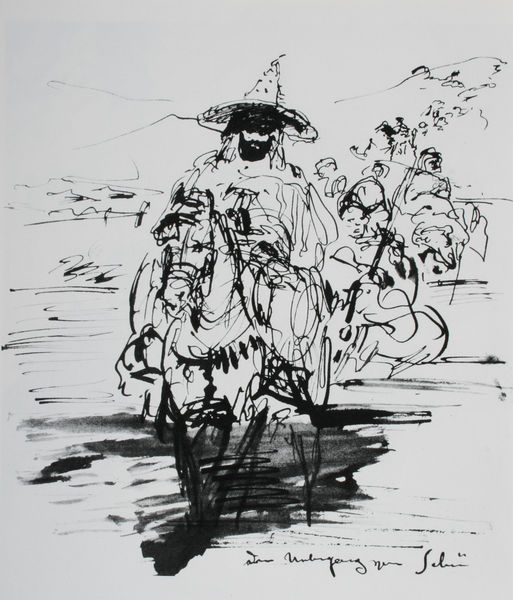
Titel: Buchsers Ritt durch den Sebou-Fluss
Künstler: Frank Buchser
Standort: Olten
Institution: Kunstmuseum
Schlagwörter: baum, berg, blätter, feder, gruppe, himmel, kopf, körper, mann, schatten, umhang, wasser, weiß, bäume, fluss, grob, landschaft, menschen, äste, grau, hintergrund, hut, licht, männer, schwarz, skizze, zeichnung, gras, rasen, tier, tiere, weg, wiese, leute, bart, mensch, vollbart, signatur, ast, hügel, stamm, weide, pfad, boden, figur, mantel, händler, blatt, person, pflanzen, schön, anhöhe, esel, pferd, pferde, reiter, reiten, schnell, zaumzeug, spanien, schrift, papier, italien, perspektive, gepäck, berge, gebirge, wüste, zug, graphik, linien, weis, signiert, sigantur, krieg, gefolge, spitz, inschrift, tusch, deutsch, striche, strauß, sträuße, karawane, laviert, tusche, maske, unterschrift, orient, kontur, dali, asien, geschirr, schwarzweiss, buchstabe, buchstaben, strich, beschriftung, asiatisch, reihe, kreiger, geschenk, entwurf, pinsel, tinte, chinesisch, jesus, picasso, ross, krieger, zeichnerisch, kreuzzug, prozession, leicht, fanfare, karneval, spruch, federzeichnung, zeile, kamel, handzeichnung, tuschezeichnung, zauberer, mexiko, schwrz, skizzenhaft, reittier, sonnenschutz, spitzhut, satz, mongolen, palmsonntag, don, fuhrt, wolfgang, don quichote, mexikaner, breitkrempiger hut, reitervolk, einzug nach jerusalem, quichote, bart6, gandalf, tintenzeichnung, brege, zec#eichnung, luete